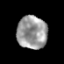
Tissue: prostate
Cell type: T cells
Senescence score: 0.3002
Nuclear area (px): 976
Mean DAPI intensity: 154.552